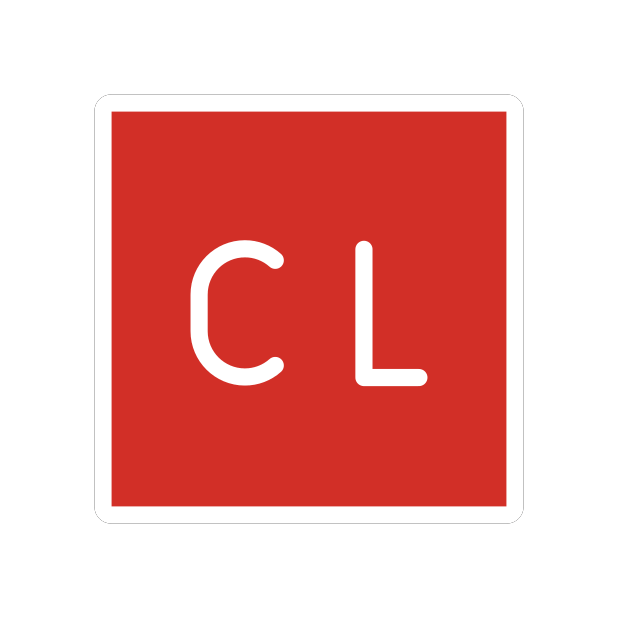
CL button